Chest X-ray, AP view. Patient: 68 years old, sex M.
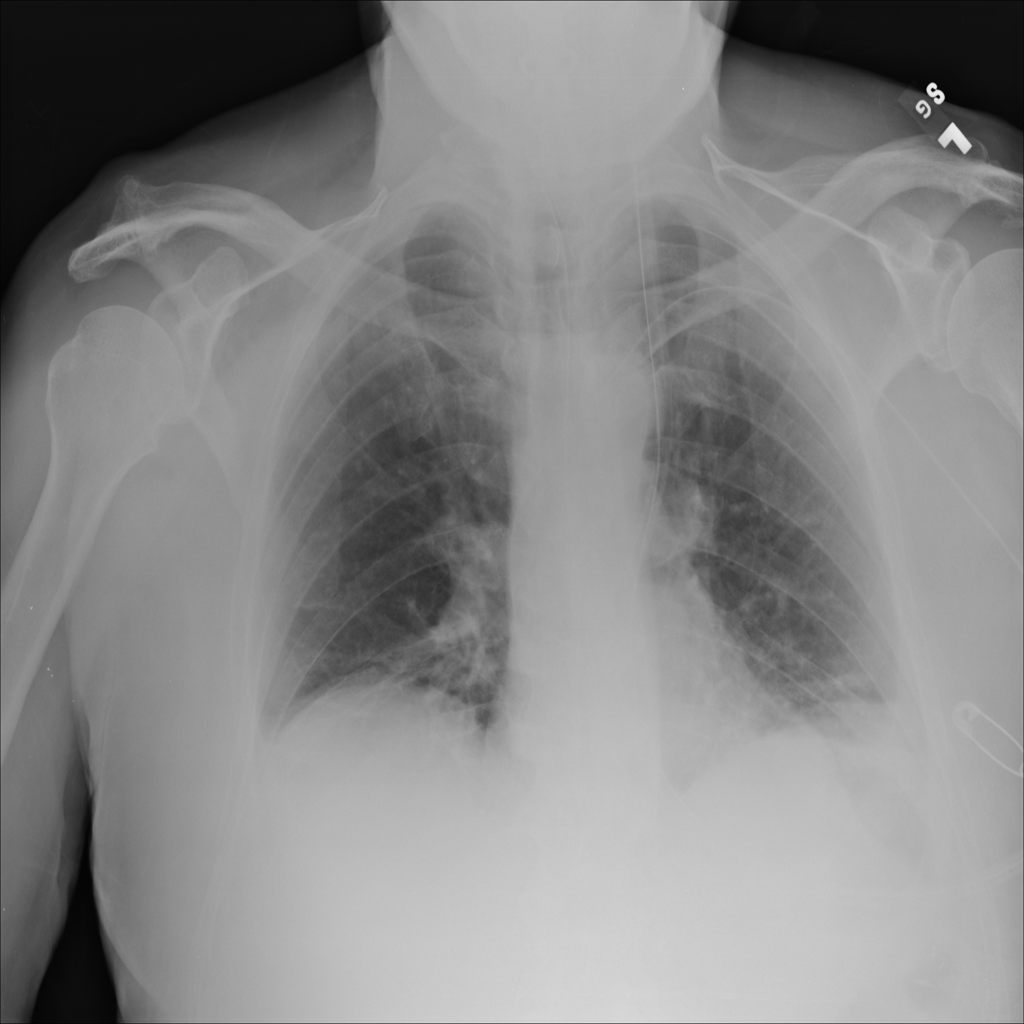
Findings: Effusion